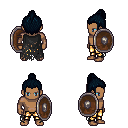
a pixel art fantasy rpg character, male body template, human, dark skin, black tattered cape, gold greaves, raven short topknot hairstyle, shield, four views (front, back, left, right), 2x2 character sprite sheet, small pixel art, hard edges, no anti-aliasing